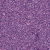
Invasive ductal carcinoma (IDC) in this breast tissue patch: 1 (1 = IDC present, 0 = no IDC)